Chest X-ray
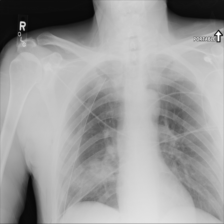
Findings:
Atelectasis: negative
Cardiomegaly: negative
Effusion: negative
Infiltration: negative
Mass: positive
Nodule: negative
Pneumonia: negative
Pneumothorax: negative
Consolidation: negative
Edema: negative
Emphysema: negative
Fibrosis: negative
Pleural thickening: negative
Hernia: negative